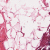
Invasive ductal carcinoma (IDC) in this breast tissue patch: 0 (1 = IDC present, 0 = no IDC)